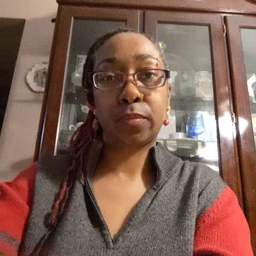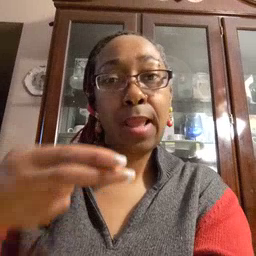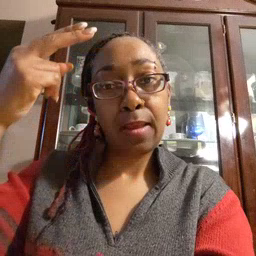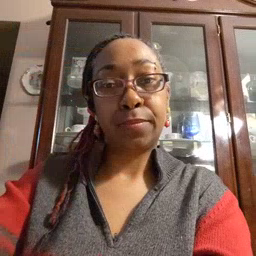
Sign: high